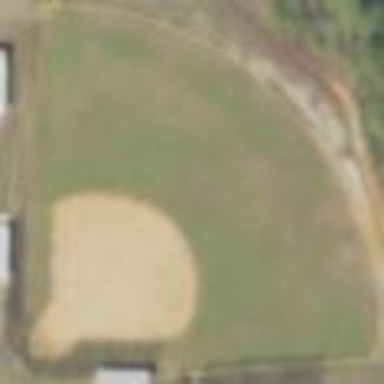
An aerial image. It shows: Baseball pitch for leisure land.